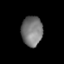
Tissue: lung
Cell type: Epithelial cells
Senescence score: 0.2107
Nuclear area (px): 620
Mean DAPI intensity: 119.353